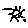
Label: sun